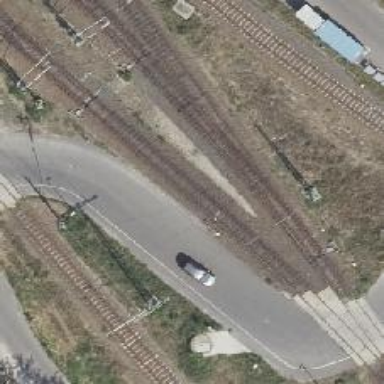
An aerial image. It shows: Railway yard used for servicing trains.